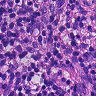
Metastatic tissue present: yes